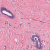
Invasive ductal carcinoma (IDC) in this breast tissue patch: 0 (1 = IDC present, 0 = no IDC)